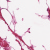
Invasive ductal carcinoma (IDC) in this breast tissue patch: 0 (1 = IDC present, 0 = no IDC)